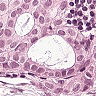
Metastatic tissue present: yes